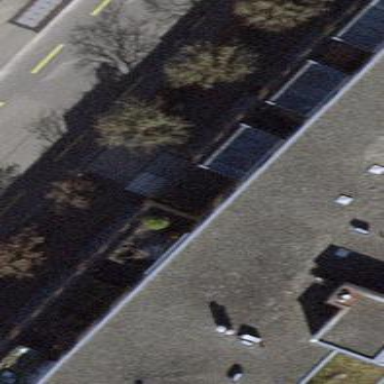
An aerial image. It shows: Flat-roofed apartment building.